Question: If I wanted to make a combined image like the one shown below (<URL>,
could you point me to the matplotlib objects do I need to assemble? I've been trying to work with AxesImage objects and I've also downloaded <URL> - but do I need this, or can is it as easy to use strptime, mktime, and strftime from the time module and roll my own custom axes? Thanks ~

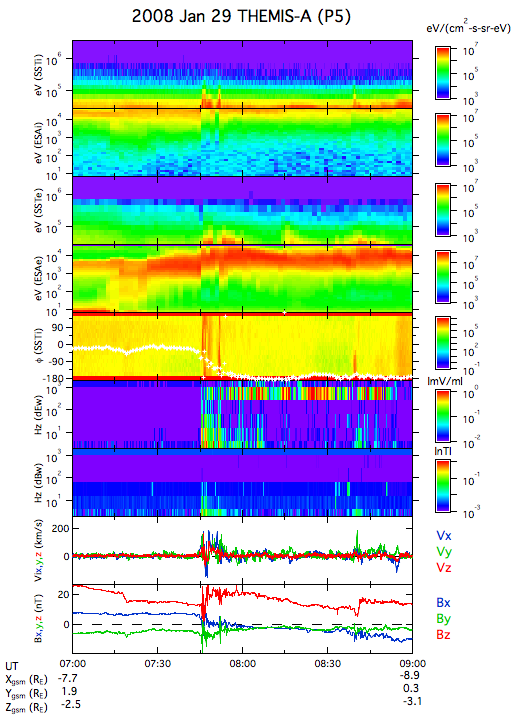
Answer: You shouldn't need any custom axes. The Timeseries Scikit is great, but you don't need it at all to work with dates in matplotlib...
You'll probably want to use the various functions in <URL> to compute them.
For your subplots, you'll want to use the 'sharex' kwarg when creating them, so that they all share the same x-axis. To disable the x-axis labels on some axes when using sharing an x-axis between the plots, you'll need to use something like 'matplotlib.pyplot.setp(ax1.get_xticklabels(), visible=False)'. (It's a slightly crude hack, but it's the only way to only display x-axis labels on the bottom subplot when sharing the same x-axis between all subplots) To adjust the spacing between subplots, see <URL>.
Hope all that makes some sense... I'll add a quick example of using all of that when I have time later today...
So here's a rough example of the idea. Some things (e.g. multicolored axis labels) shown in your example are rather difficult to do in matplotlib. (Not impossible, but I've skipped them here...)
'''
import datetime
import numpy as np
import matplotlib as mpl
import matplotlib.pyplot as plt
from matplotlib import mlab
from mpl_toolkits.axes_grid1 import make_axes_locatable
def main():
#-- Make a series of dates
start = datetime.datetime(2010,9,15,8,0)
end = datetime.datetime(2010,9,15,18,0)
delta = datetime.timedelta(seconds=1)
# Note: "time" is now an array of floats, where 1.0 corresponds
# to one day, and 0.0 corresponds to 1900 (I think...)
# It's _not_ an array of datetime objects!
time = mpl.dates.drange(start, end, delta)
num = time.size
#-- Generate some data
x = brownian_noise(num)
y = brownian_noise(num)
z = brownian_noise(num)
plot(x, y, z, time)
plt.show()
def plot(x, y, z, time):
fig = plt.figure()
#-- Panel 1
ax1 = fig.add_subplot(311)
im, cbar = specgram(x, time, ax1, fig)
ax1.set_ylabel('X Freq. (Hz)')
ax1.set_title('Fake Analysis of Something')
#-- Panel 2
ax2 = fig.add_subplot(312, sharex=ax1)
im, cbar = specgram(y, time, ax2, fig)
ax2.set_ylabel('Y Freq. (Hz)')
#-- Panel 3
ax3 = fig.add_subplot(313, sharex=ax1)
# Plot the 3 source datasets
xline = ax3.plot_date(time, x, 'r-')
yline = ax3.plot_date(time, y, 'b-')
zline = ax3.plot_date(time, z, 'g-')
ax3.set_ylabel(r'Units $(\mu \phi)$')
# Make an invisible spacer...
cax = make_legend_axes(ax3)
plt.setp(cax, visible=False)
# Make a legend
ax3.legend((xline, yline, zline), ('X', 'Y', 'Z'), loc='center left',
bbox_to_anchor=(1.0, 0.5), frameon=False)
# Set the labels to be rotated at 20 deg and aligned left to use less space
plt.setp(ax3.get_xticklabels(), rotation=-20, horizontalalignment='left')
# Remove space between subplots
plt.subplots_adjust(hspace=0.0)
def specgram(x, time, ax, fig):
"""Make and plot a log-scaled spectrogram"""
dt = np.diff(time)[0] # In days...
fs = dt * (3600 * 24) # Samples per second
spec_img, freq, _ = mlab.specgram(x, Fs=fs, noverlap=200)
t = np.linspace(time.min(), time.max(), spec_img.shape[1])
# Log scaling for amplitude values
spec_img = np.log10(spec_img)
# Log scaling for frequency values (y-axis)
ax.set_yscale('log')
# Plot amplitudes
im = ax.pcolormesh(t, freq, spec_img)
# Add the colorbar in a seperate axis
cax = make_legend_axes(ax)
cbar = fig.colorbar(im, cax=cax, format=r'$10^{%0.1f}$')
cbar.set_label('Amplitude', rotation=-90)
ax.set_ylim([freq[1], freq.max()])
# Hide x-axis tick labels
plt.setp(ax.get_xticklabels(), visible=False)
return im, cbar
def make_legend_axes(ax):
divider = make_axes_locatable(ax)
legend_ax = divider.append_axes('right', 0.4, pad=0.2)
return legend_ax
def brownian_noise(num):
x = np.random.random(num) - 0.5
x = np.cumsum(x)
return x
if __name__ == '__main__':
main()
'''